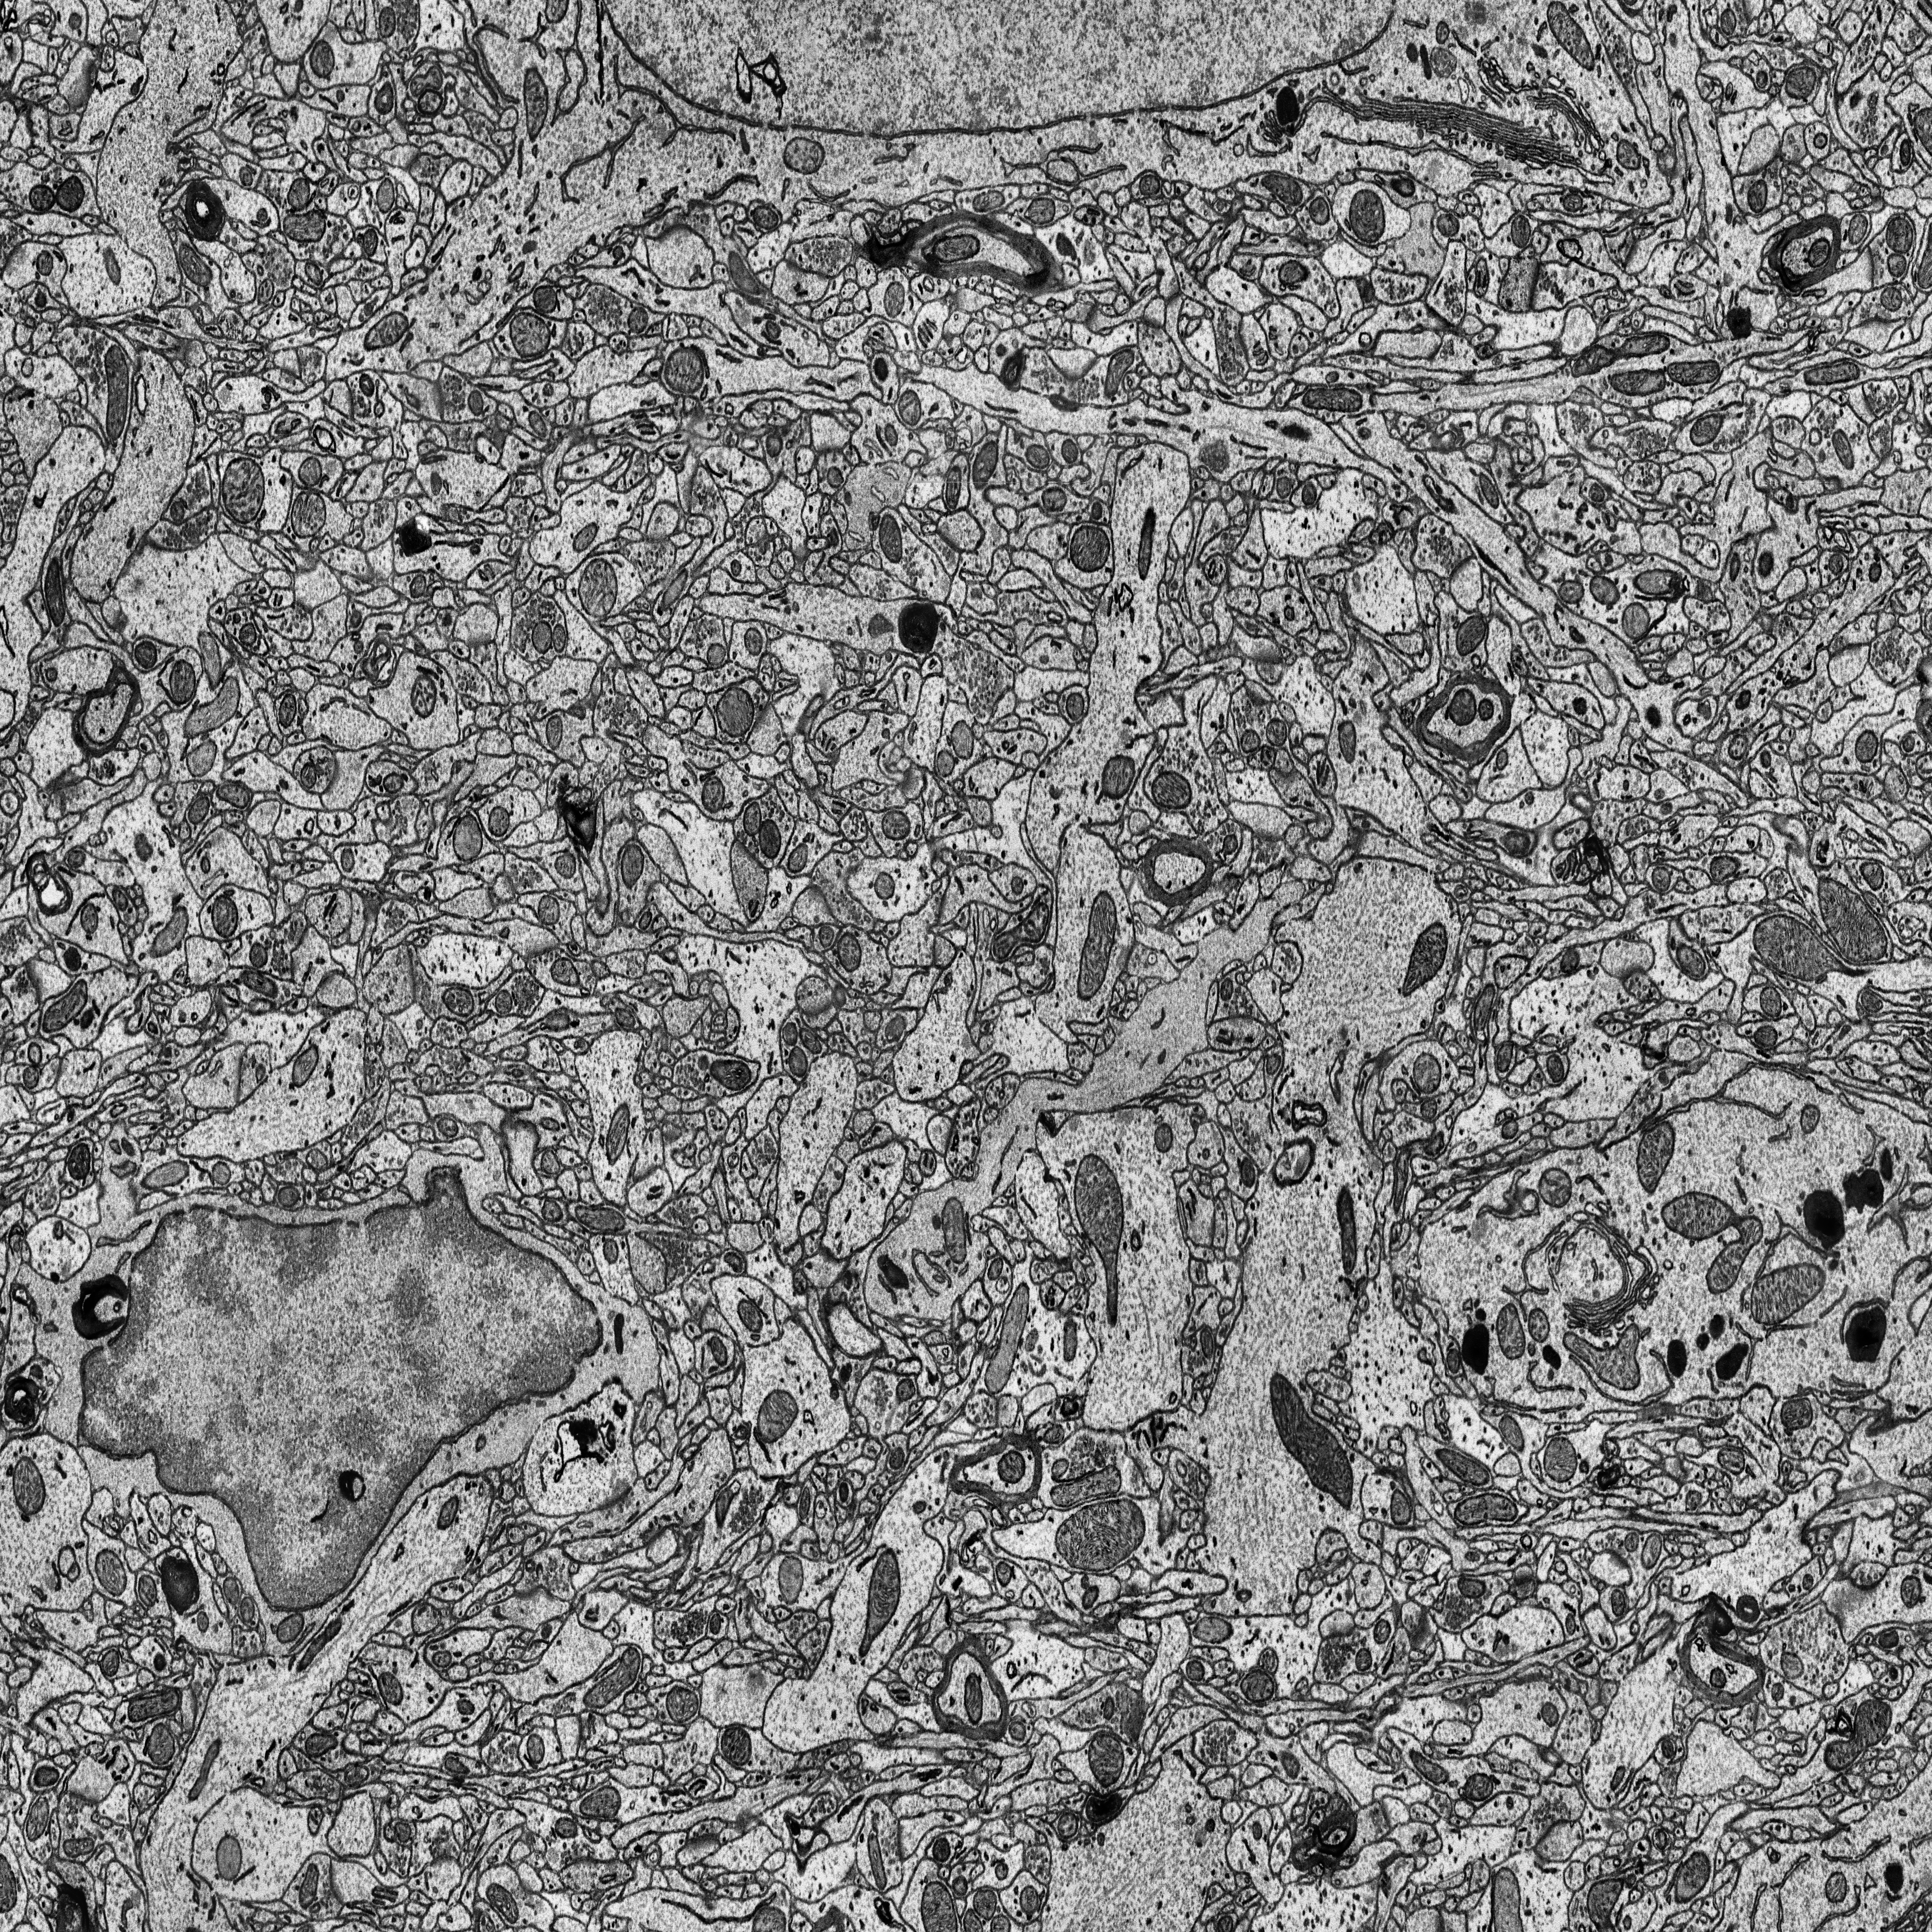
Electron microscopy slice of rat cortex tissue
Slice depth (z): 74
Mitochondria instances in slice: 372